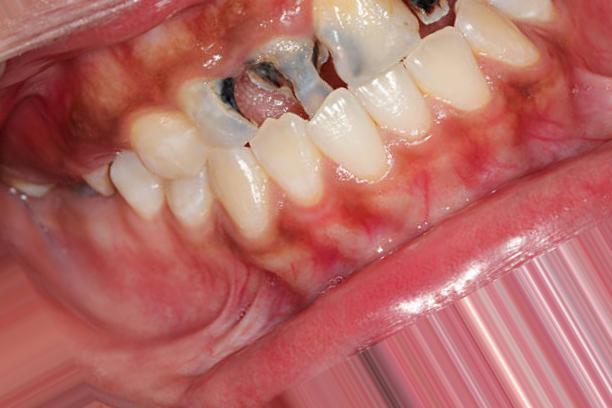
Condition: Caries